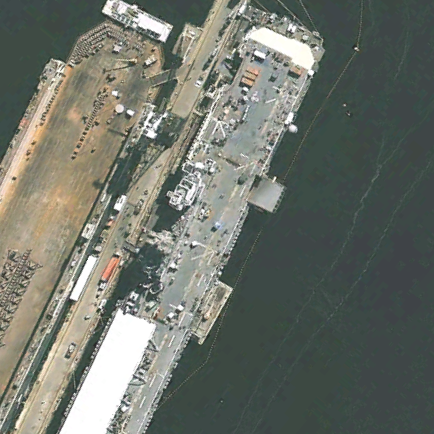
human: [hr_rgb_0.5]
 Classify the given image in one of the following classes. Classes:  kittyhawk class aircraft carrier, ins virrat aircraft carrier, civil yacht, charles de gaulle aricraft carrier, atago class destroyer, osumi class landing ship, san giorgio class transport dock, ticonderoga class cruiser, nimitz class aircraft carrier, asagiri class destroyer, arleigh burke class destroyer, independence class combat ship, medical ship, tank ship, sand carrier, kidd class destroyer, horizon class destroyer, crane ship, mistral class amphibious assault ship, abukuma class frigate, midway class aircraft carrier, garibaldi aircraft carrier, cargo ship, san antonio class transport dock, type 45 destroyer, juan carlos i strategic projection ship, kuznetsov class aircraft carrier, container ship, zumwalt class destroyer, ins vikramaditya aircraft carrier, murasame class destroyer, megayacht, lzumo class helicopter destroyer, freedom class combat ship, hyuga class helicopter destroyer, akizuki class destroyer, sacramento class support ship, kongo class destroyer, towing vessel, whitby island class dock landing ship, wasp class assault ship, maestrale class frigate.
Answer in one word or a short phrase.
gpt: Wasp class assault ship